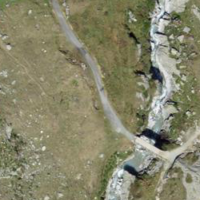
EUNIS habitat code: 26
Species observed at this site:
Motacilla cinerea
Astrantia minor